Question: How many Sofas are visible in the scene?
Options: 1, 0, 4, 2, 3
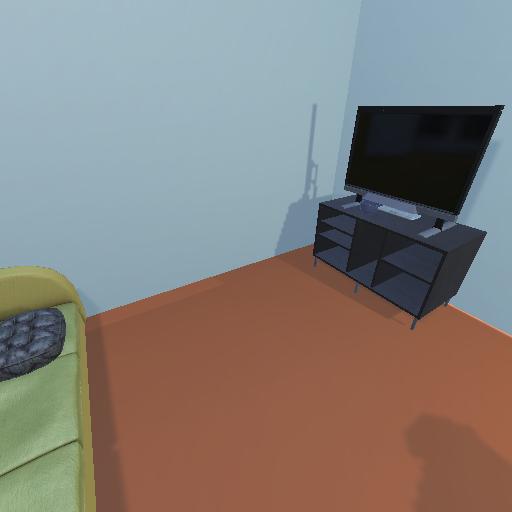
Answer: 1